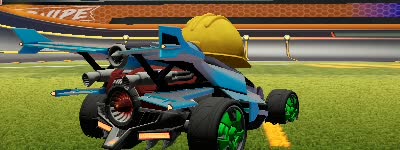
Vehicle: aftershock